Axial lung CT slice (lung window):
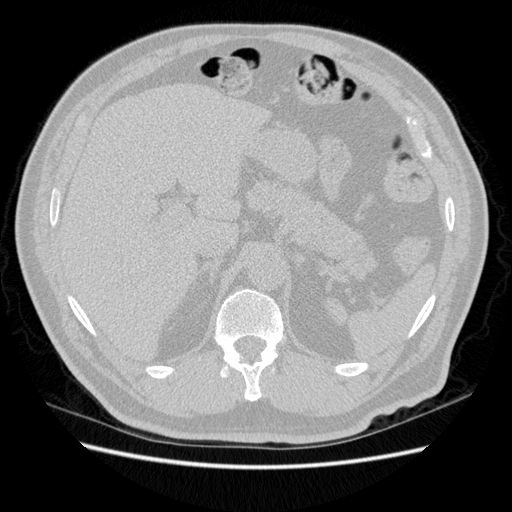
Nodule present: no